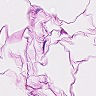
Metastatic tissue present: no